Question: According to the <URL> a string is a legitimate JSON value.

So why does this happen?
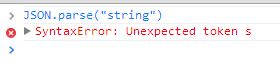
Answer: You are actually passing the bare word 'string' in to the the function which of course is not valid JSON. To actually pass in the '"string'" you need to be careful with your JavaScript.
Try this:
'''
JSON.parse(""string"")
'''
The extra pair of quotes must be escaped so they become part of the value you pass in to the function.